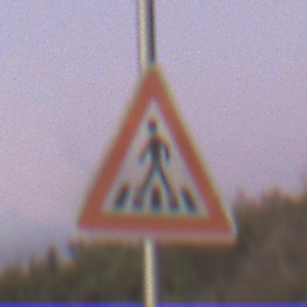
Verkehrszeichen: FussgaengerueberwegRechts
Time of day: Dawn
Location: Outdoor (RoadRail)
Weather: Clear
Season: NotSpecified
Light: Natural